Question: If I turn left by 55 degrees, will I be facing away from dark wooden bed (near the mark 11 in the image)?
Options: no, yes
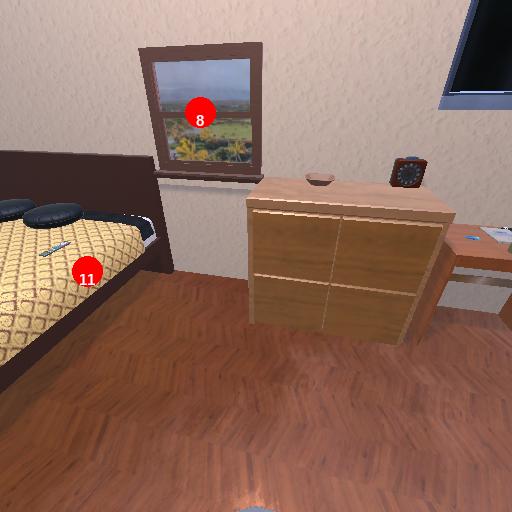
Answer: no